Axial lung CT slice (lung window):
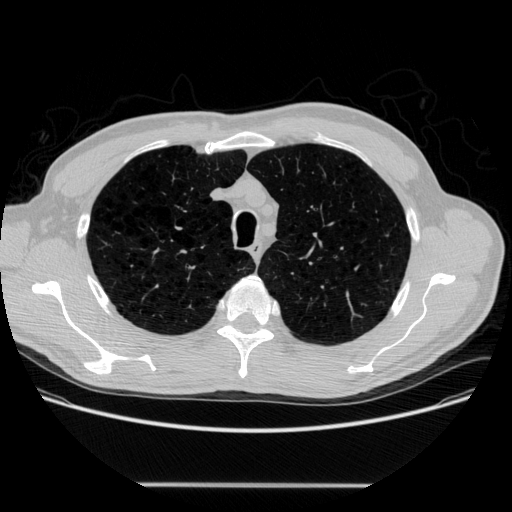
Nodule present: no